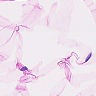
Metastatic tissue present: no